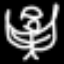
Label: angel